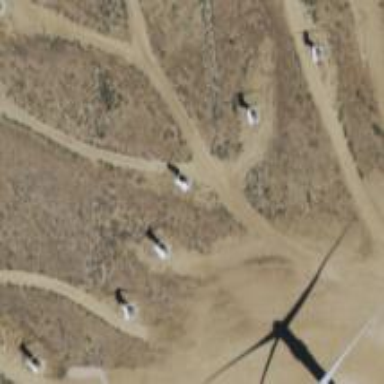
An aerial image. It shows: Wind generator powered by wind turbine.